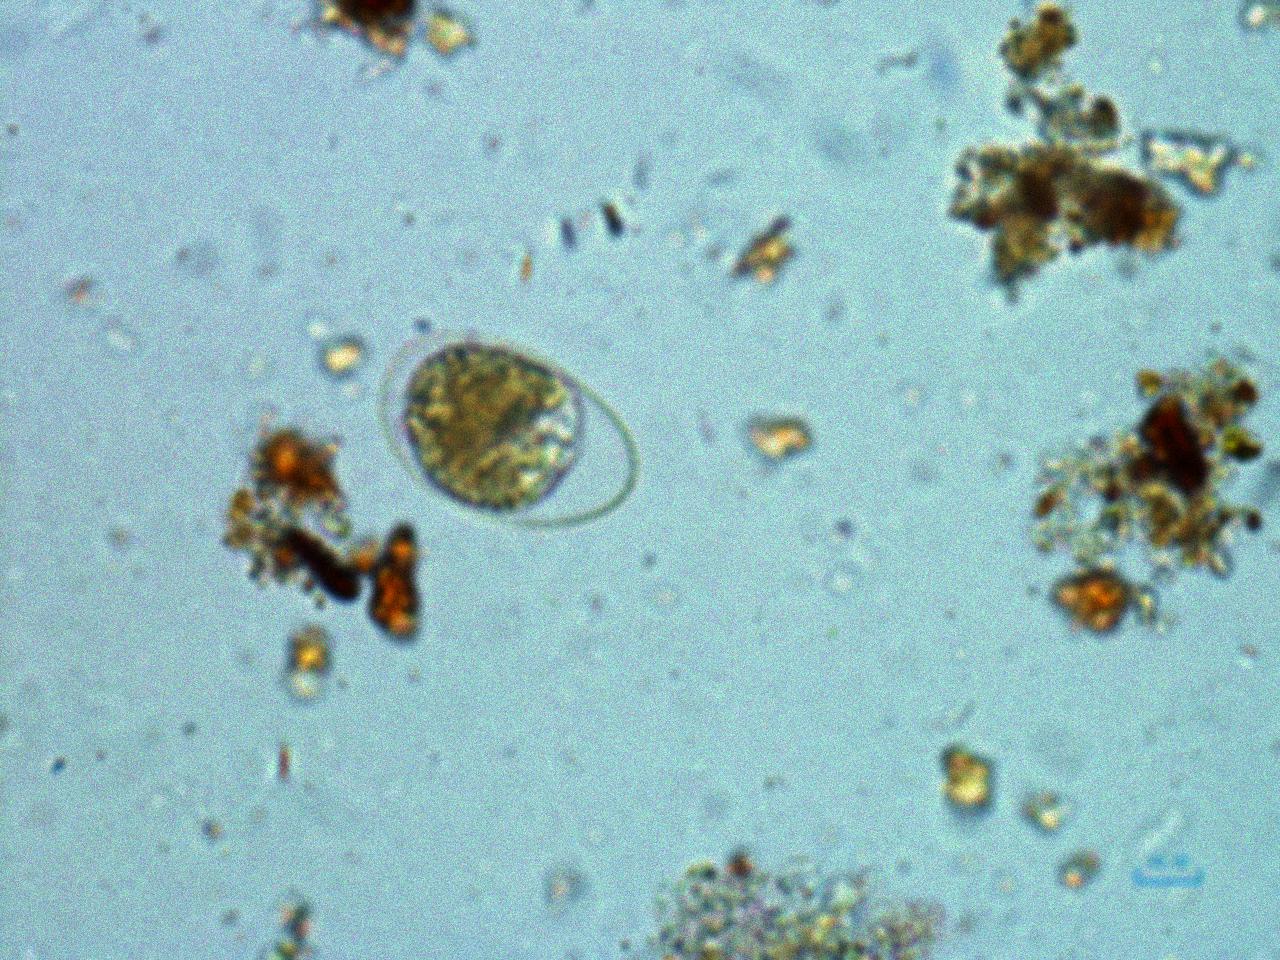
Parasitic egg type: Hookworm egg